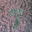
Label: 7